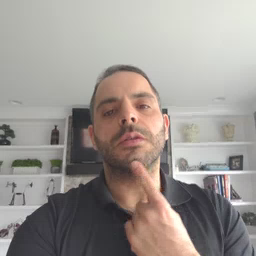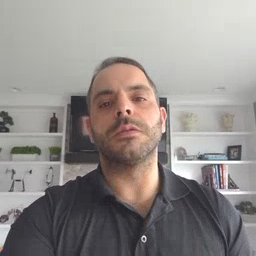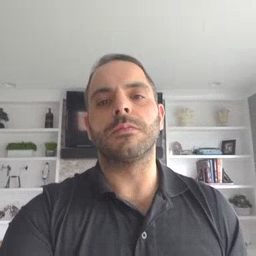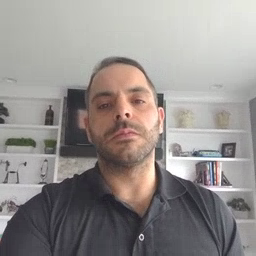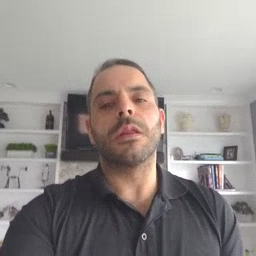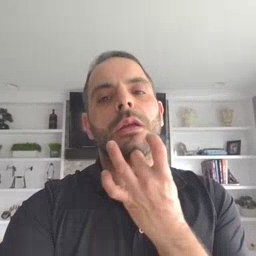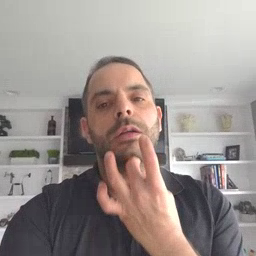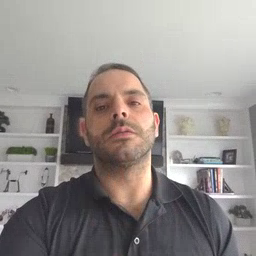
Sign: lamp